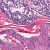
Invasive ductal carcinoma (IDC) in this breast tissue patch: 0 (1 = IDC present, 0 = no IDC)